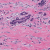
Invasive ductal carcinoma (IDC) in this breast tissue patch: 0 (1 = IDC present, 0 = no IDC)